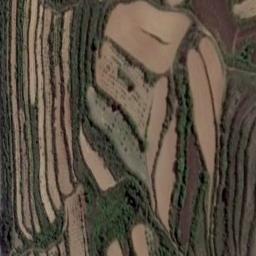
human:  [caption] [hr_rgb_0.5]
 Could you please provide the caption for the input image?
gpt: The green plants are on the terrace .

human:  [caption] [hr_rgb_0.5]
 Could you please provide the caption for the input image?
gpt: A large layer of brown and green mixed terraces .

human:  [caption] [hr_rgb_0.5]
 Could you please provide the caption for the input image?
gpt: The bare terrace is next to some trees .

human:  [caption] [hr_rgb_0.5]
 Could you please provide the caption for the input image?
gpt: There are several white houses on the terraces .

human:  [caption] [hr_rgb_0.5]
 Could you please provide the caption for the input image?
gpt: There are many yellow terraces and some green ones .